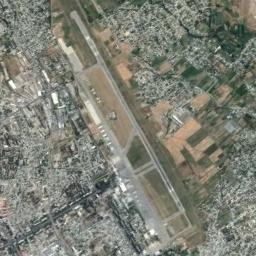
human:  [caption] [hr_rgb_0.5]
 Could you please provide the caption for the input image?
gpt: An airport is on the open place surrounded by many buildings .

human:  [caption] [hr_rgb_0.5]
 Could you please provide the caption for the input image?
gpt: An airport with a runway and many buildings is surrounded by a residential area .

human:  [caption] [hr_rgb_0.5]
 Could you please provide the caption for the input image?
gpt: There is almost no vegetation near the airport .

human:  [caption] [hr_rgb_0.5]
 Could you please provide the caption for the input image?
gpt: An airport with two parallel runways on the farmland and dense residential areas around the airport .

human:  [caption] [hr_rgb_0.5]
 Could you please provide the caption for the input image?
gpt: The two roads of the airport are parallel to each other .